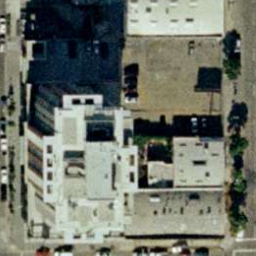
Label: buildings